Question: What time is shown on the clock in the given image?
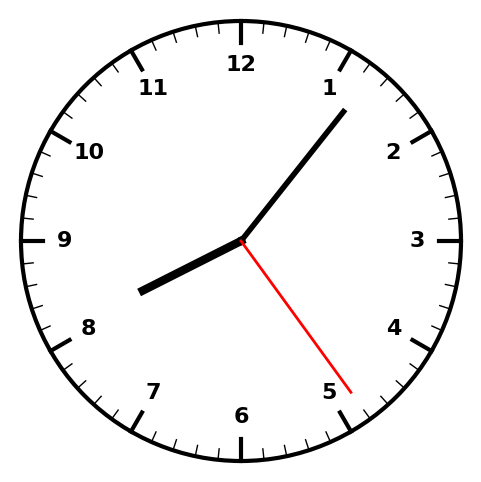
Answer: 08:06:24